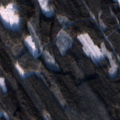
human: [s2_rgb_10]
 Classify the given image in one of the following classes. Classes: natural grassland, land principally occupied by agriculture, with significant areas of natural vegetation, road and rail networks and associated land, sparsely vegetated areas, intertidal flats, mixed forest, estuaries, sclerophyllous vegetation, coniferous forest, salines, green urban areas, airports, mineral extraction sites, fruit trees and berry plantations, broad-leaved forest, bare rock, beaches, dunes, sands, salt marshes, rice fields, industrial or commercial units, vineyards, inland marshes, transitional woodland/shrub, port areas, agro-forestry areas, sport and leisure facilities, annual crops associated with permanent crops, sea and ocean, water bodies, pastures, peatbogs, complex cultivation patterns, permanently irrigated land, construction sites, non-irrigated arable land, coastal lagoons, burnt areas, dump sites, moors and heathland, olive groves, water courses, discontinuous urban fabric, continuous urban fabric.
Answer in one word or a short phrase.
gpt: coniferous forest, mixed forest, water bodies